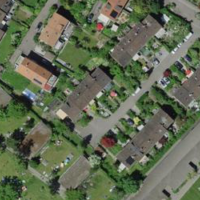
EUNIS habitat code: 54
Species observed at this site:
Allium ursinum